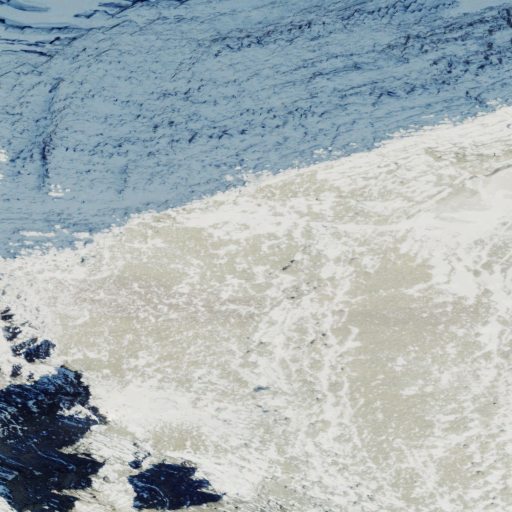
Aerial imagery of ridge(s) in Montana named Boundary Mountains containing barren land, snow, and evergreen forest